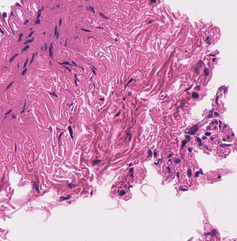
Tumor epithelial tissue: no
Tumor-associated stroma tissue: yes
Normal tissue: no